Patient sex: M
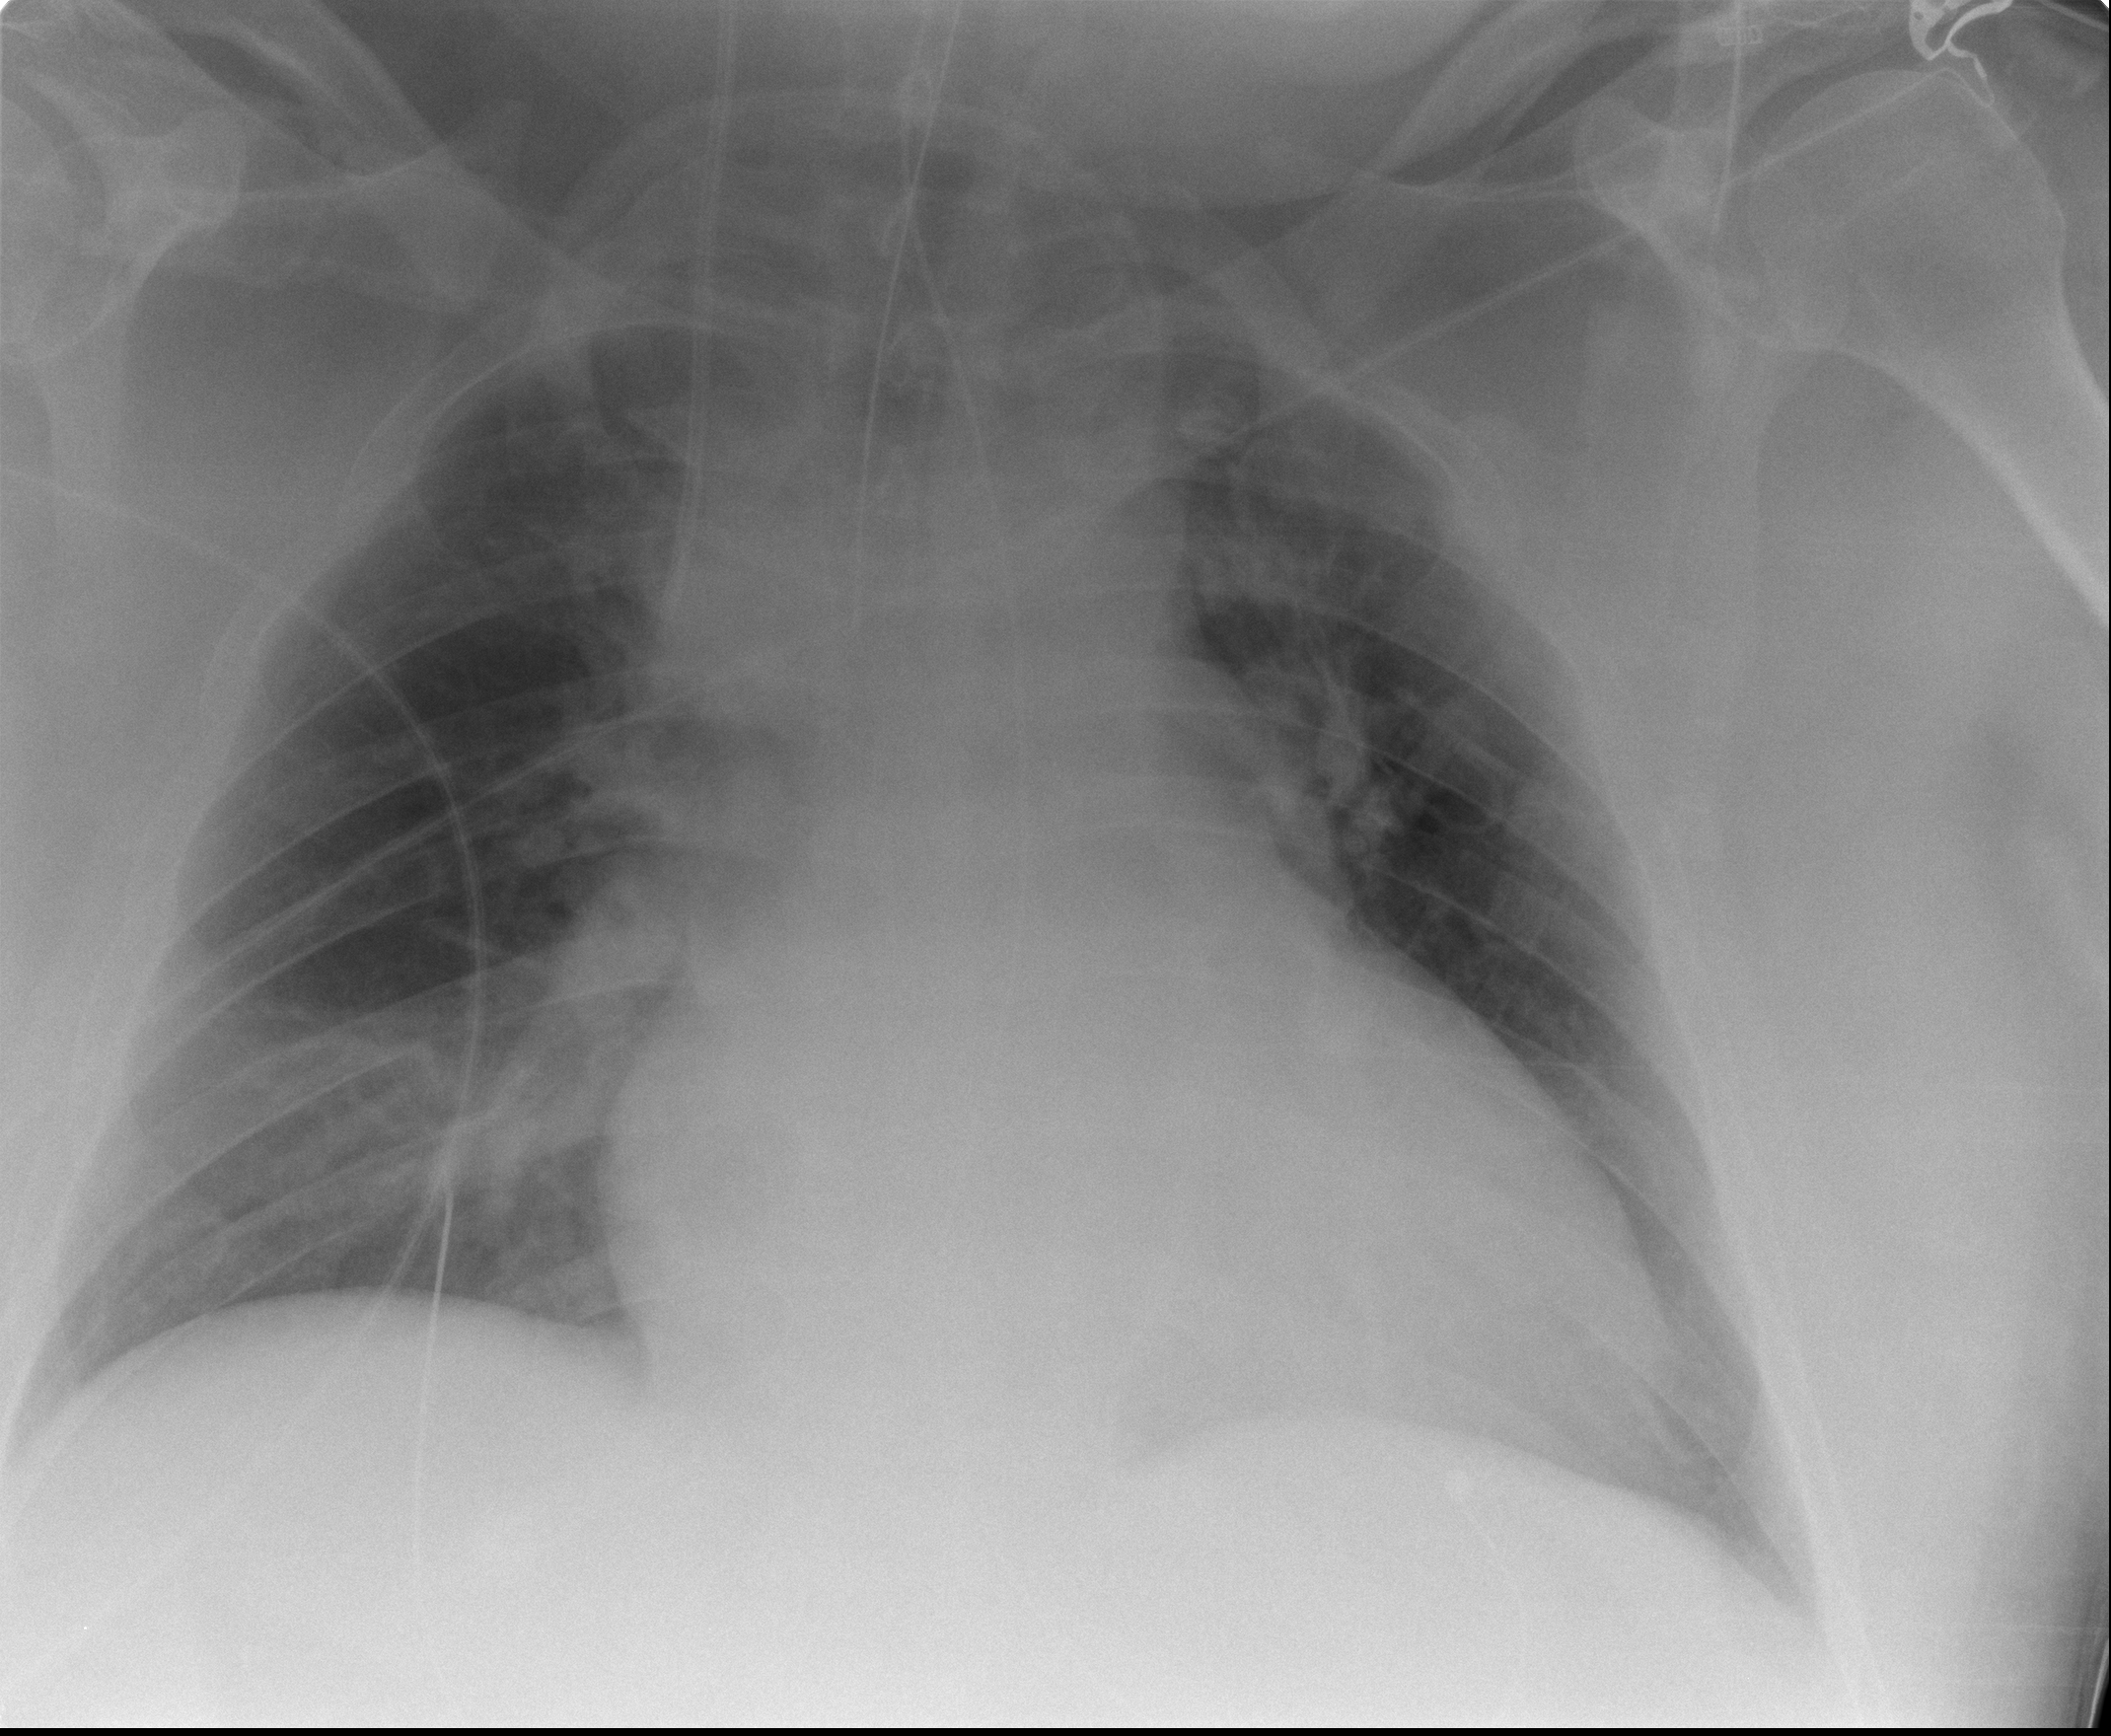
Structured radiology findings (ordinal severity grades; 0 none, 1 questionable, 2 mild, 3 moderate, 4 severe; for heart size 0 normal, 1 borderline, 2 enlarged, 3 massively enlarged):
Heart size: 2
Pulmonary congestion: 0
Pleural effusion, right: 2
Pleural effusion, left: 1
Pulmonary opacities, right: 2
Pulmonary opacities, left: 2
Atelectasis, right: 2
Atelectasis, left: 2